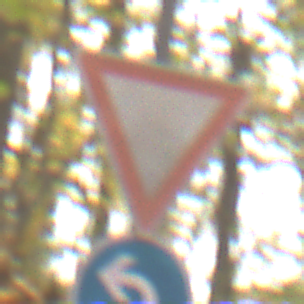
Verkehrszeichen: VorfahrtGewaehren
Zusatzzeichen unten: VorgeschriebeneFahrtrichtungLinks
Umgebung: Outdoor, Nature
Tageszeit: MorningAfternoon
Wetter: Overcast
Licht: Natural
Jahreszeit: Autumn
Kontrast: LowContrast